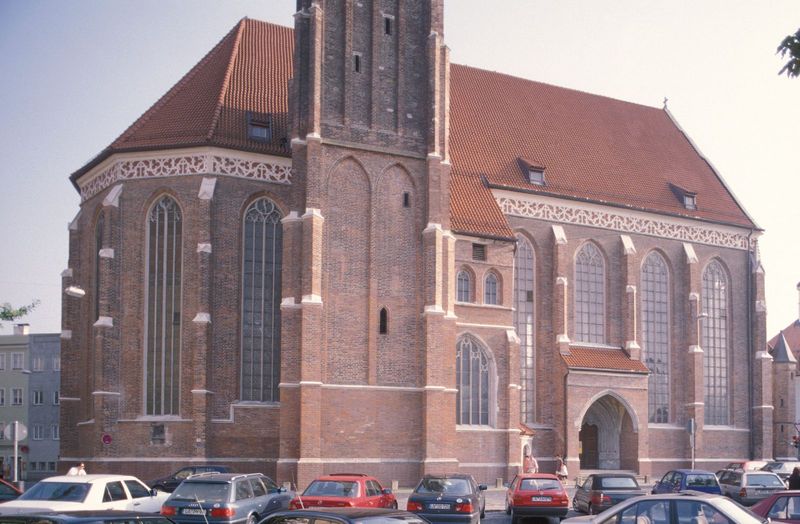
Titel: Landshut, Spitalkirche zum Heiligen Geist
Künstler: Hanns von Burghausen
Standort: Landshut (EU - D - Bayern)
Schlagwörter: fenster, pfeiler, dach, rot, häuser, kirche, gotik, turm, ziegel, backstein, platz, auto, tor, halle, foto, dom, kranz, photo, portal, sims, gesims, glocke, spitzbogen, spitzbögen, chor, christen, autos, backsteine, saalkirche, fried, strebepfeiler, spätgotik, verkehrsschild, katholisch, scheinfenster, femster, parckplatz, 1970